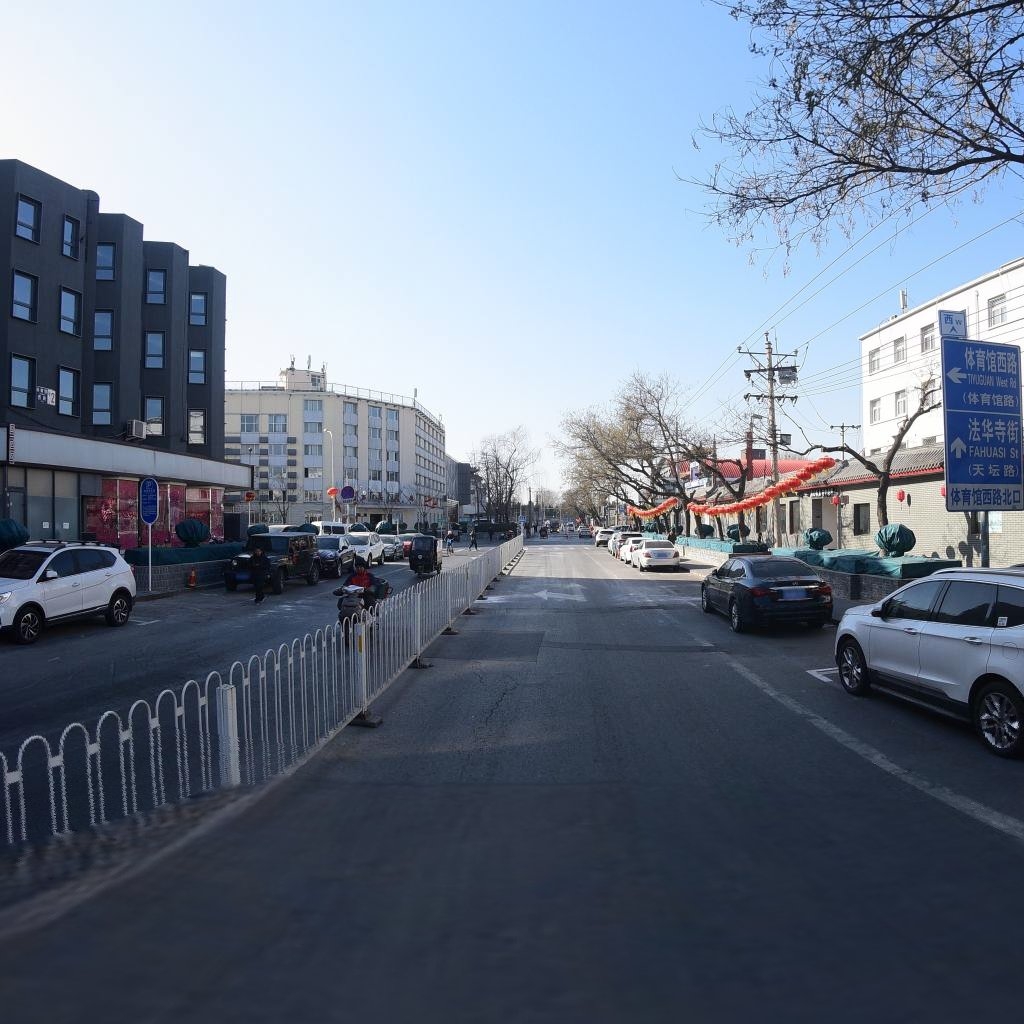
Region: Dongcheng
Road damage annotations: longitudinal crack